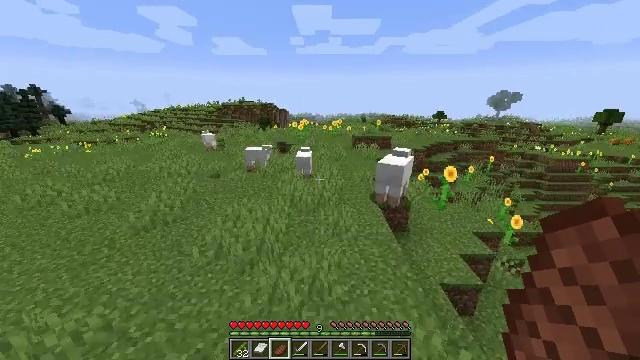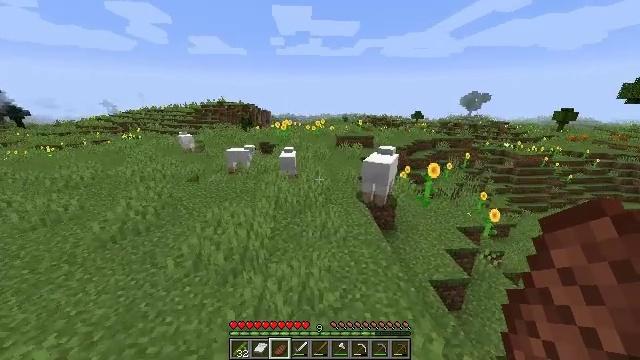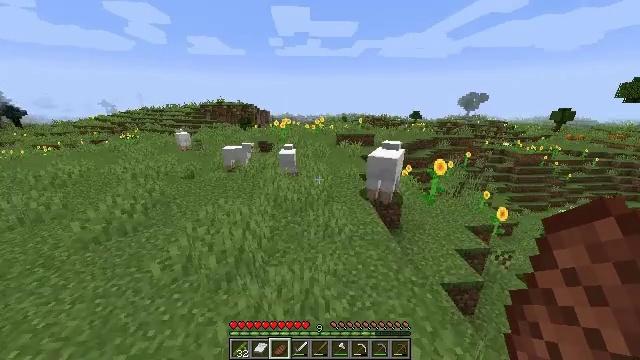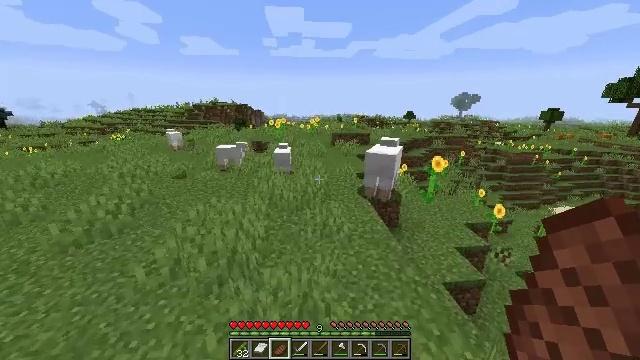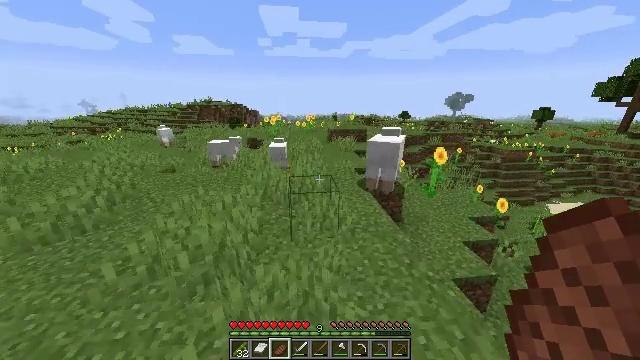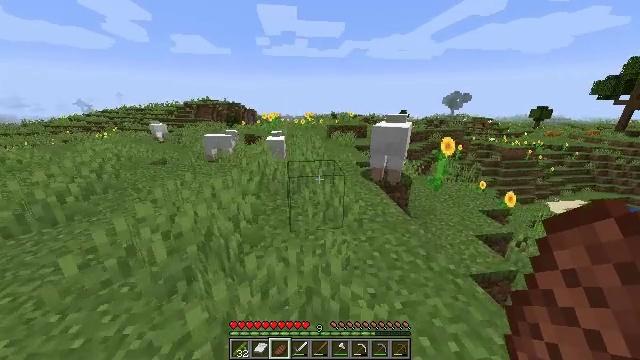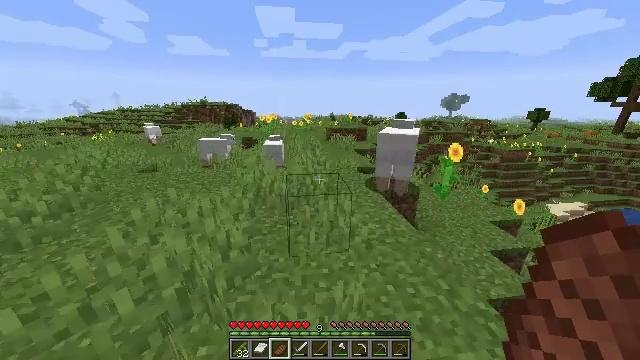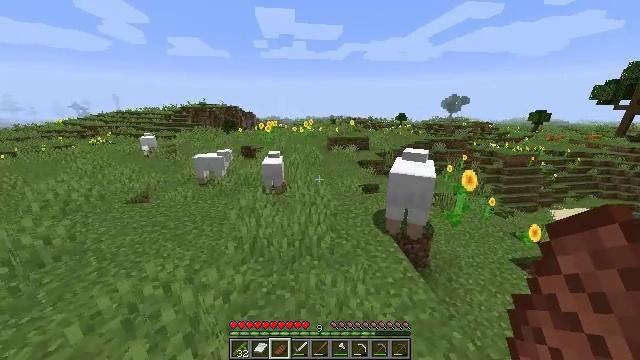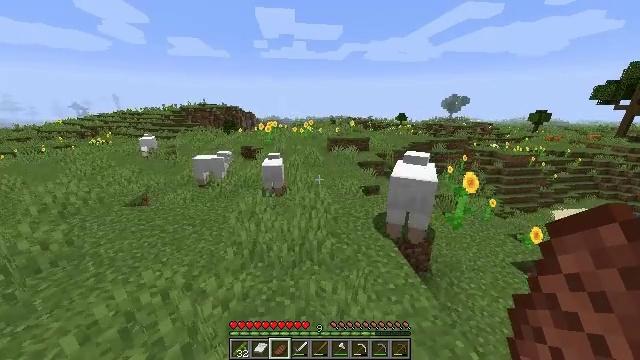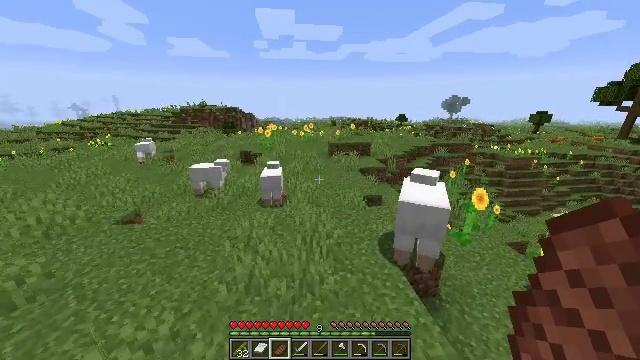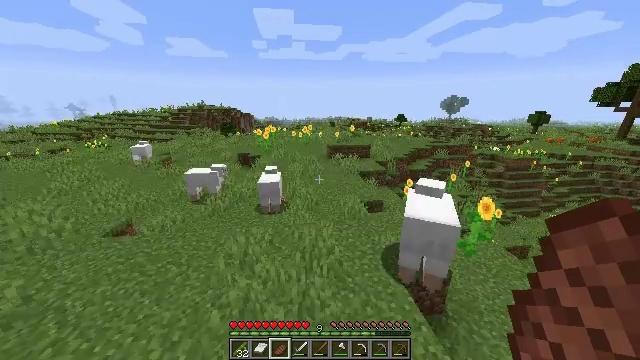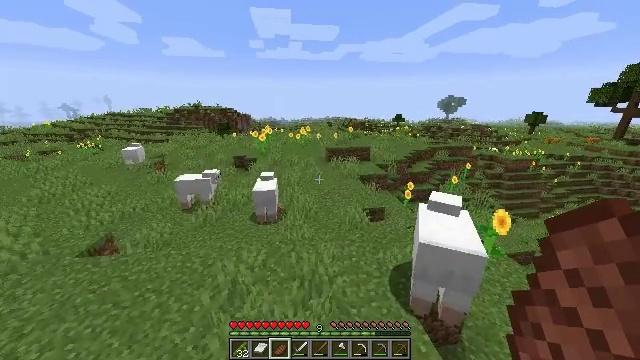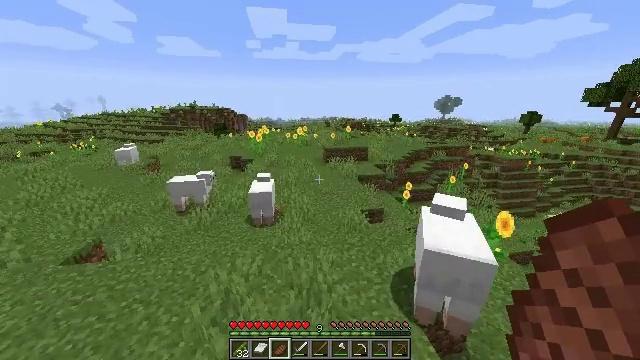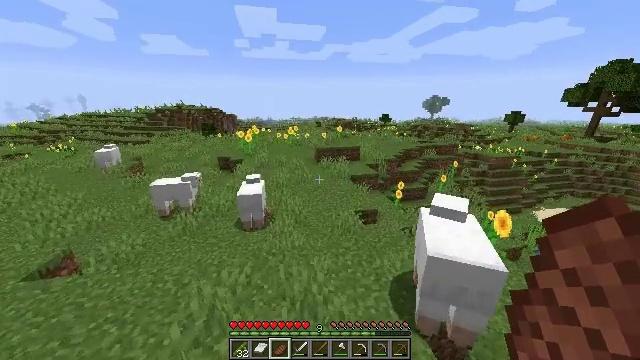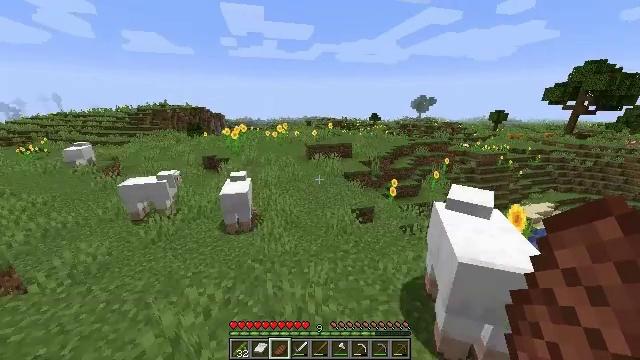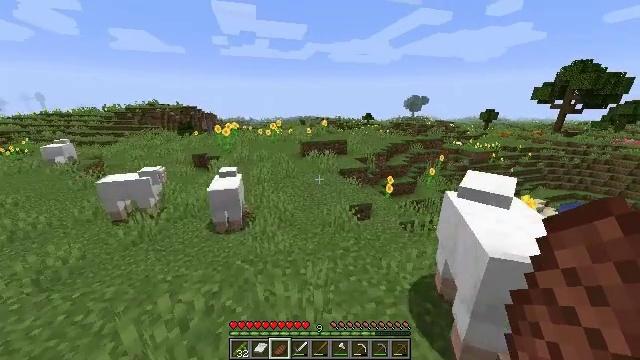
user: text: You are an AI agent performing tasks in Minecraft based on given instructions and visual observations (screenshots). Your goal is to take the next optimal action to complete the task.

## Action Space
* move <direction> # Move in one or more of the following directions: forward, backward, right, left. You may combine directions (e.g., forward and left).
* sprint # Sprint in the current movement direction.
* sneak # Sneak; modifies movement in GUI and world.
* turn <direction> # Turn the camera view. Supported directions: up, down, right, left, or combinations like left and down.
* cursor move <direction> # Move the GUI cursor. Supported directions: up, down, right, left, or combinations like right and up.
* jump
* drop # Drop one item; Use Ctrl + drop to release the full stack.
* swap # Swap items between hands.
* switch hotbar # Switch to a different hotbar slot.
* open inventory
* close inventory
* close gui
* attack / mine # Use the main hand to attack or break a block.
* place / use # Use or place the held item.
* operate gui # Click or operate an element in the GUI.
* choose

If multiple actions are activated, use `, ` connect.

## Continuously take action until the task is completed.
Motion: motion action
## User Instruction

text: Break the sweet berry bush to collect berries.
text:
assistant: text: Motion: move forward, turn right, jump
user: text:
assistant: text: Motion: move forward, jump
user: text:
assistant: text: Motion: move forward, turn right, jump
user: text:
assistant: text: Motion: move forward, turn right, jump
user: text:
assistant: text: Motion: move forward, sprint, jump
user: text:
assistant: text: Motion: move forward, sprint, jump
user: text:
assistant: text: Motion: move forward, sprint, jump
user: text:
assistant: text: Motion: move forward, sprint, jump
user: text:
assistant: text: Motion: move forward, jump
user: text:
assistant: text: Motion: move forward, jump
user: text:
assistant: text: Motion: move forward, jump
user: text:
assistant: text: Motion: move forward, jump
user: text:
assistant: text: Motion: move forward, turn right, jump
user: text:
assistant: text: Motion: move forward, turn right, jump
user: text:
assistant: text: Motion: move forward, turn right, jump
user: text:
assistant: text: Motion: move forward, jump
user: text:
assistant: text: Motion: move forward, sprint, jump
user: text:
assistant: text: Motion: move forward, sprint, jump
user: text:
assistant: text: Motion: move forward, sprint, jump
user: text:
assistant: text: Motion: move forward, sprint, jump
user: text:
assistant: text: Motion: move forward, sprint, jump
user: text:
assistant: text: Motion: move forward, jump
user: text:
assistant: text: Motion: move forward, jump
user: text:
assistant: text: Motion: move forward, jump
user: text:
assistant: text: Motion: move forward, jump
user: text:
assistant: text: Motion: move forward, jump
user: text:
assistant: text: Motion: move forward, jump
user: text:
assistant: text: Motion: move forward, jump
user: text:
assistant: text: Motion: move forward, jump
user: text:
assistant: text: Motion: move forward, turn right, jump